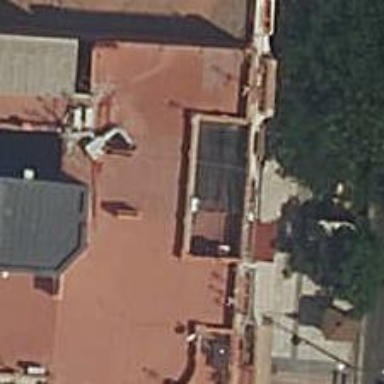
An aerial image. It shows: Restaurant.